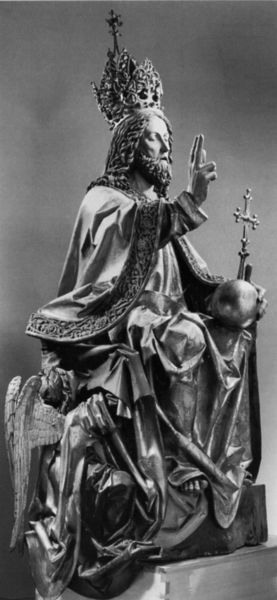
Titel: Hochaltar, Figur Christi aus dem Mittelschrein
Künstler: Michael Pacher
Standort: St. Wolfgang (Salzkammergut)
Institution: Wallfahrts- und Pfarrkirche
Schlagwörter: flügel, gott, hand, mann, umhang, sitzen, finger, geste, grau, haar, holz, kleid, schwarz, stuhl, weiss, bart, jacke, augen, falten, sockel, stein, vollbart, ärmel, hände, kirche, figur, gewand, haare, mantel, sitzend, gewänder, saum, borte, gotik, krone, locken, engel, skulptur, statue, apfel, füße, haltung, kaiser, könig, papst, thron, bordüre, polster, detail, sitzt, metall, bronze, faltenwurf, plastik, zehen, geschlossen, foto, fotografie, barfuss, eisen, kreuz, kniee, schwarzweiß, kugel, gestik, herrscher, christus, jesus, jesus christus, segen, segnen, gefasst, kirchlich, heilig, schwur, ornat, zepter, segensgestus, thronend, reichsapfel, weltenrichter, gnadenstuhl, kogel, pantokrator, skuklptur, weltlich, redegestus, handzeichen, sakramente